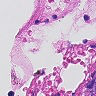
Metastatic tissue present: no